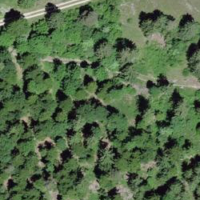
EUNIS habitat code: 41
Species observed at this site:
Bellis perennis